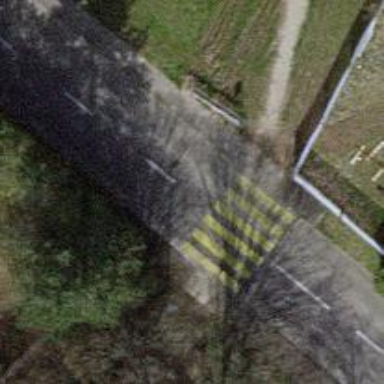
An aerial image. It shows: Zebra crossing on the road.